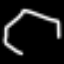
Label: octagon